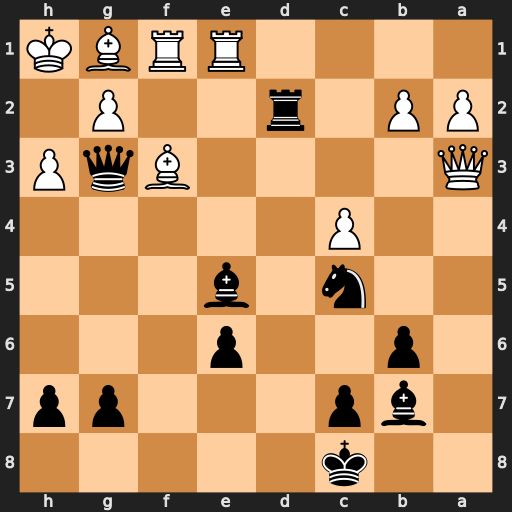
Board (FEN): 2k5/1bp3pp/1p2p3/2n1b3/2P5/Q4BqP/PP1r2P1/4RRBK
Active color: b
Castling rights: -
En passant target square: -
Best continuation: Qxg2+ Bxg2 Bxg2#